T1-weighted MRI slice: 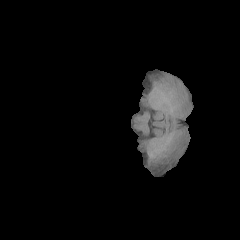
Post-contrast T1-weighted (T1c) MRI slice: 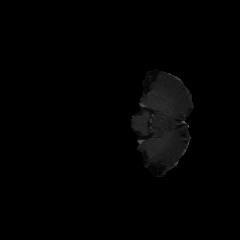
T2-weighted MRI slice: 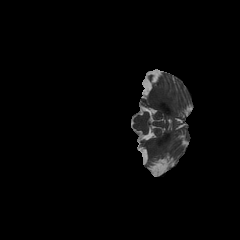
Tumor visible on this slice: no